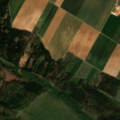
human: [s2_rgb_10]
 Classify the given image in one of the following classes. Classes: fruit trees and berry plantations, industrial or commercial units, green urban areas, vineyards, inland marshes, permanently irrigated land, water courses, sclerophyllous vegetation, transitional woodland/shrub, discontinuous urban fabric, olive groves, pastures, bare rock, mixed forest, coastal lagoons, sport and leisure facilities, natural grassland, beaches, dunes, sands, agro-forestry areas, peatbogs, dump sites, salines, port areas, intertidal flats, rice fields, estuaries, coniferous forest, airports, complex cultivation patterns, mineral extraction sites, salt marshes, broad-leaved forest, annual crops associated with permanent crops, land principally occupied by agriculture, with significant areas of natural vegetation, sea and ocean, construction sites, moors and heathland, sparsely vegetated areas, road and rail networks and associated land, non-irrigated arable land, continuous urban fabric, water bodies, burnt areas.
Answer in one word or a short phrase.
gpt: non-irrigated arable land, land principally occupied by agriculture, with significant areas of natural vegetation, coniferous forest, mixed forest